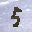
Label: 5